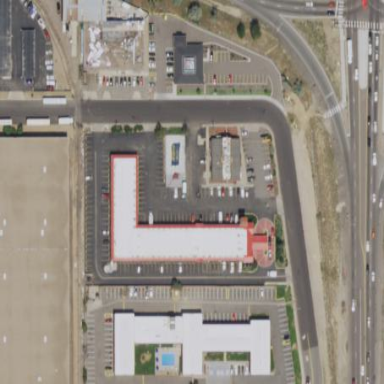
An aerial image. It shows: Motel building.